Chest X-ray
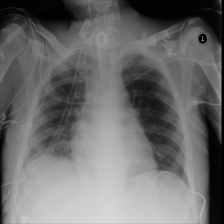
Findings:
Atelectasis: negative
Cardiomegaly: negative
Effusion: negative
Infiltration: negative
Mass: negative
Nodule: negative
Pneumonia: negative
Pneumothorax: negative
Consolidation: negative
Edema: negative
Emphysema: negative
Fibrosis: negative
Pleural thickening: negative
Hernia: negative